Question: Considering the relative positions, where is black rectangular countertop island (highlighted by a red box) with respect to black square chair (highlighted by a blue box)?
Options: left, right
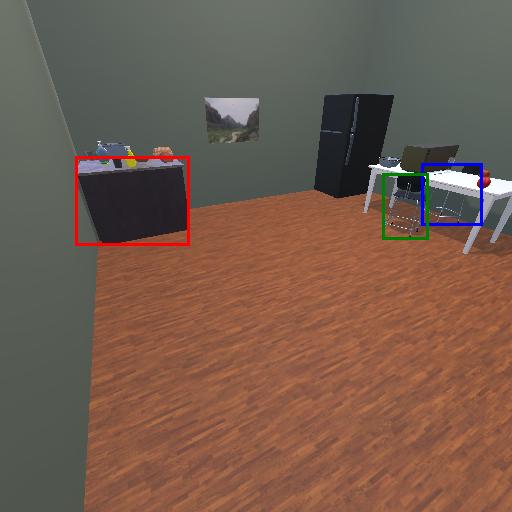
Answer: left